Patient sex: M
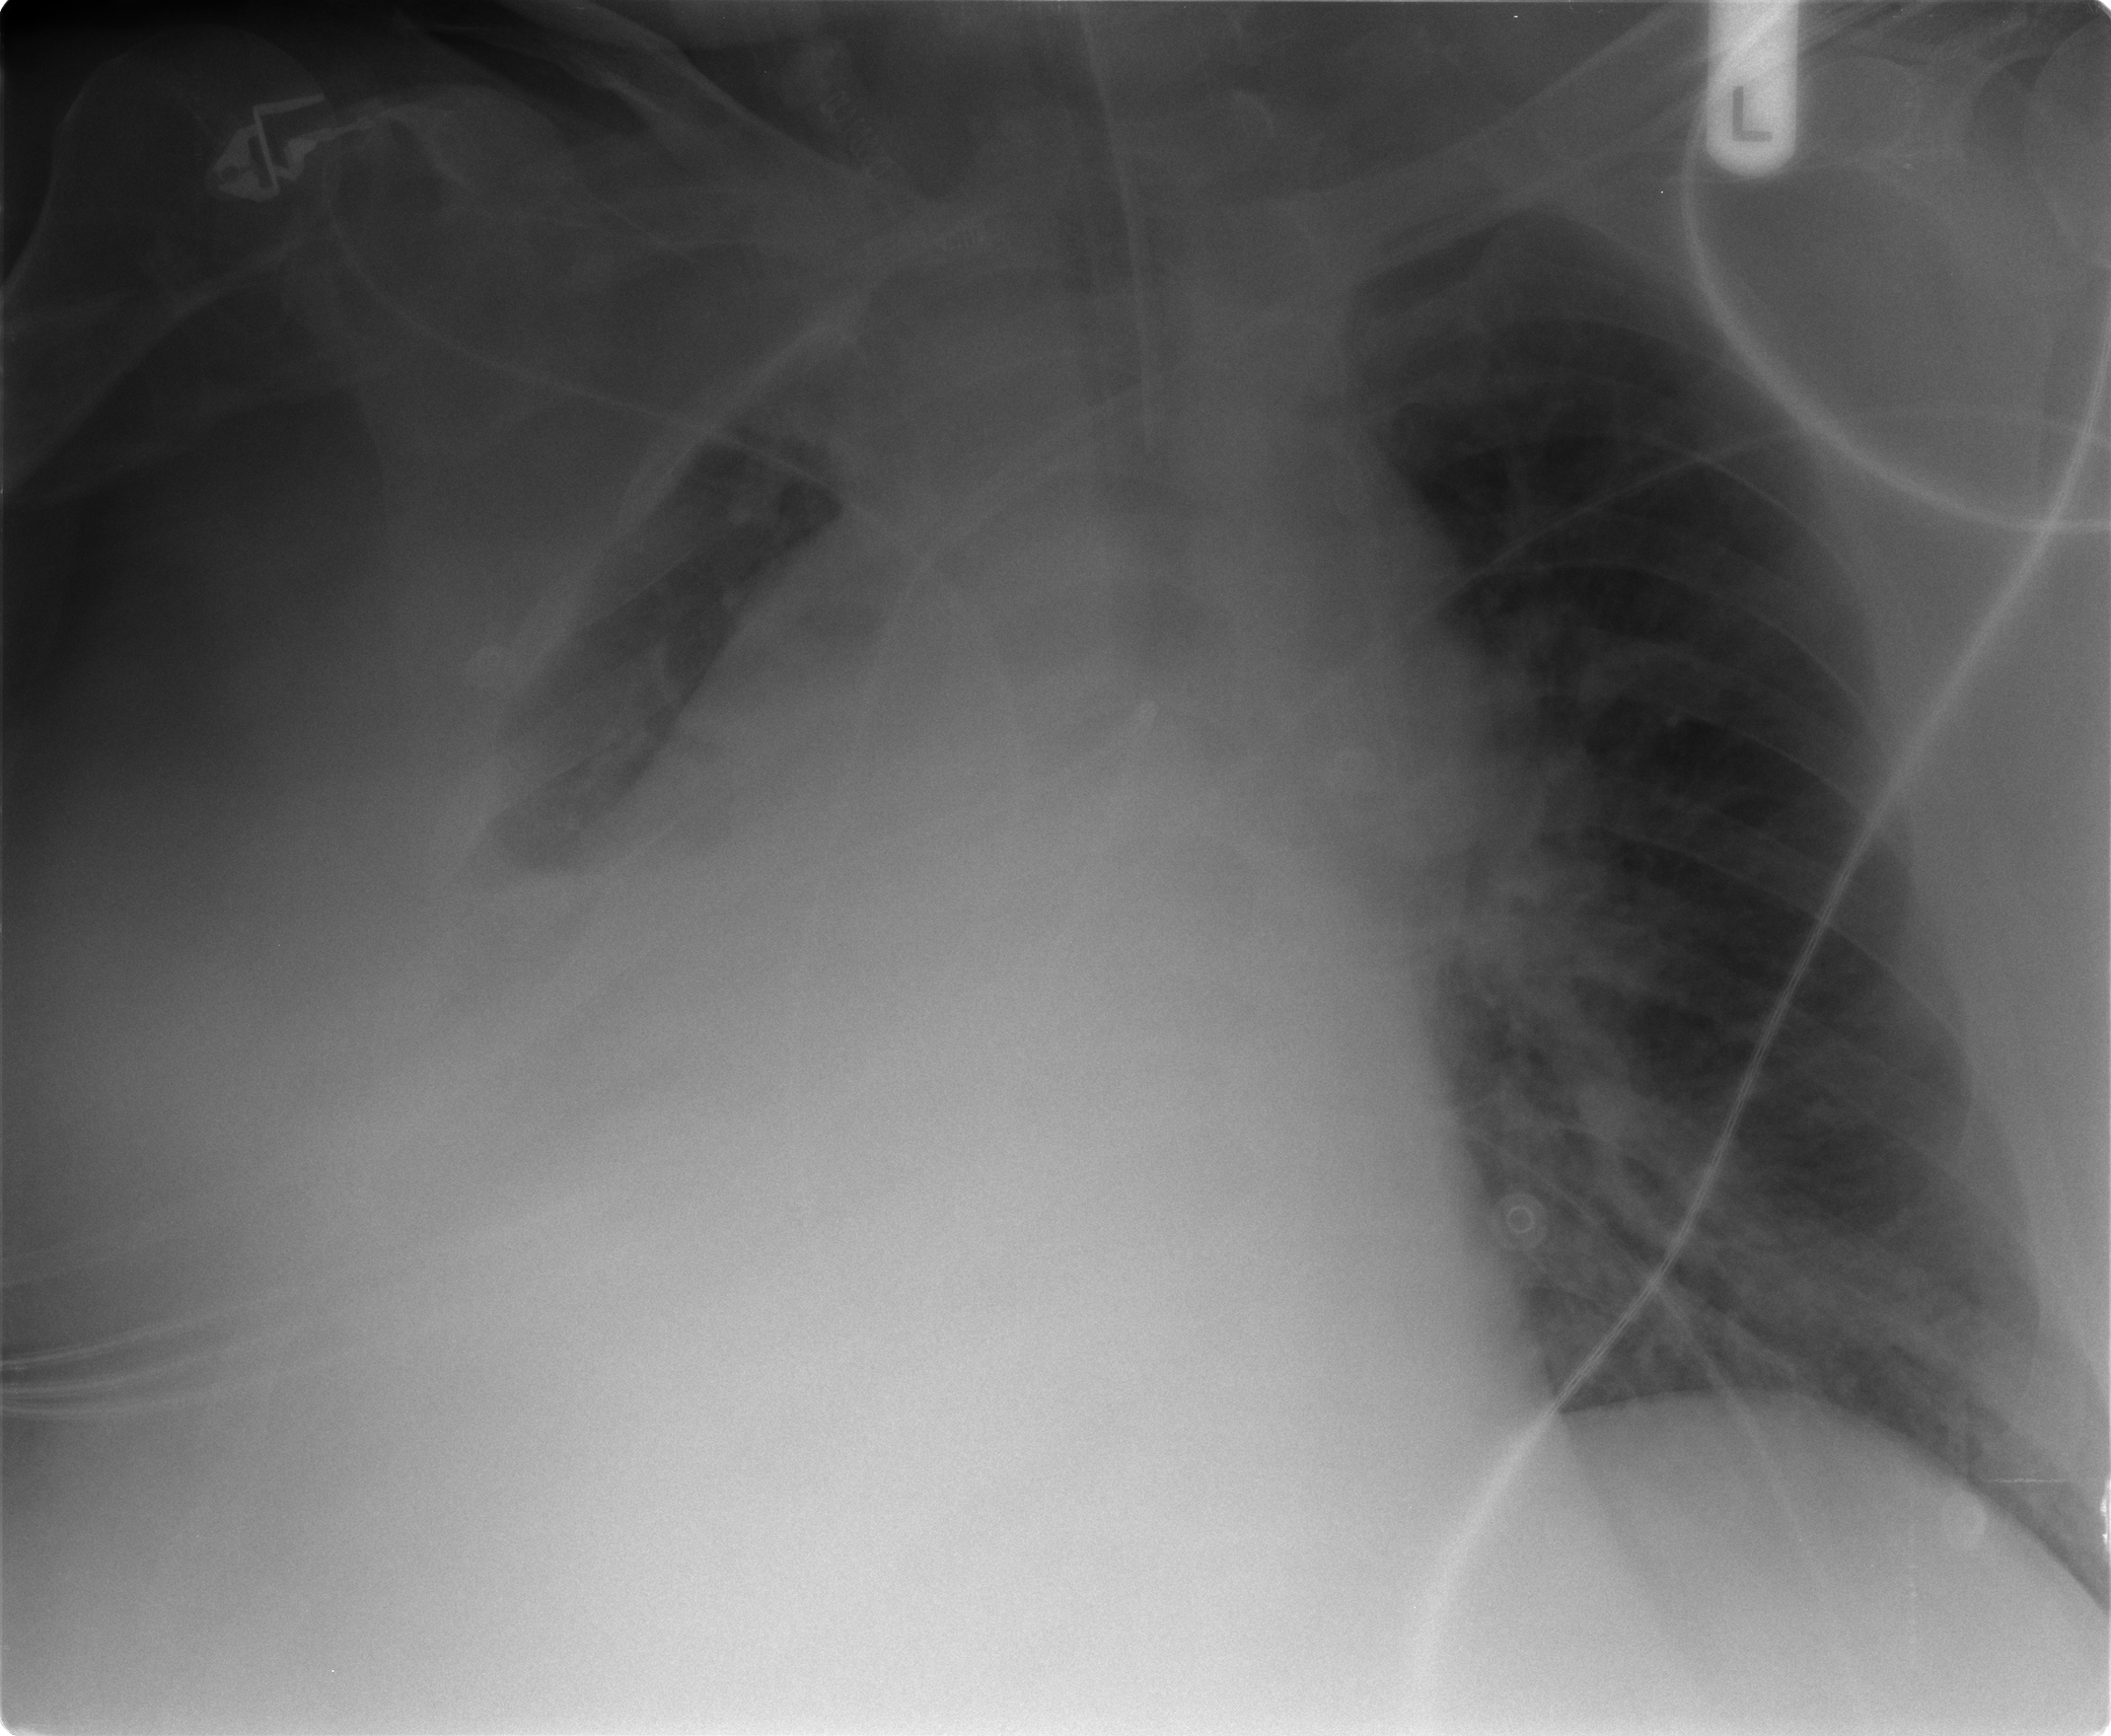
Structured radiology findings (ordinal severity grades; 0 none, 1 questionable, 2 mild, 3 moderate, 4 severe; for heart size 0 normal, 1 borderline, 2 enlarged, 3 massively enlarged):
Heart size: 2
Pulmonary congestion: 2
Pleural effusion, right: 2
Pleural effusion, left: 0
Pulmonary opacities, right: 0
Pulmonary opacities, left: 2
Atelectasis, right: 2
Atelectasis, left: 2